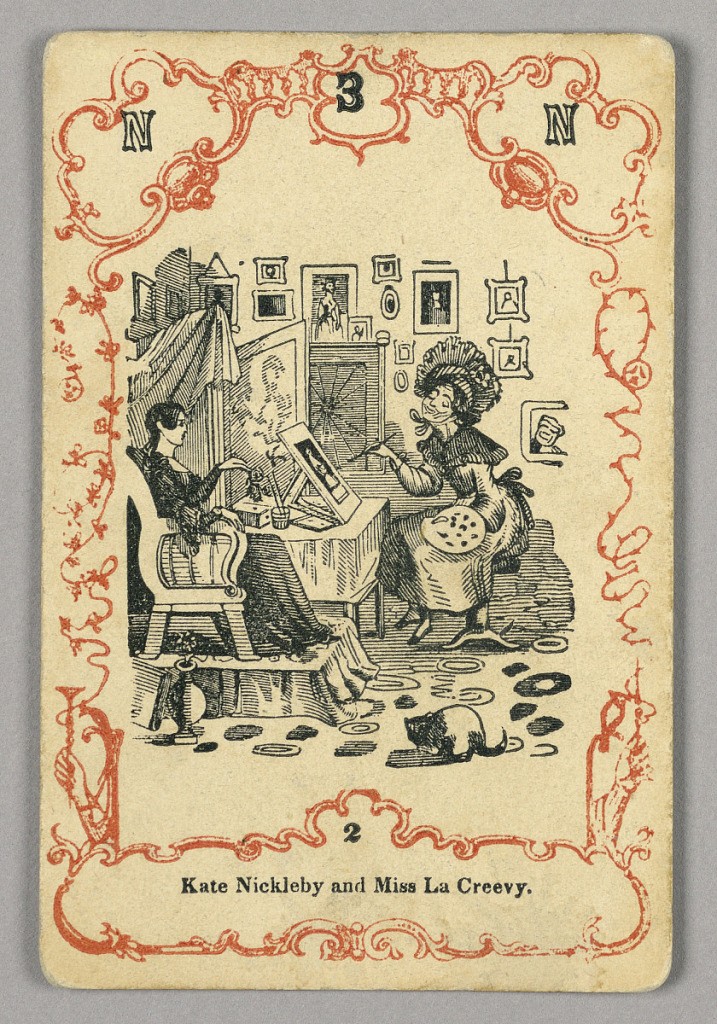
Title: Playing card
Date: ca. 1855
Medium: Red and black ink, paper
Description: At top: N 3 N; below central image: 2